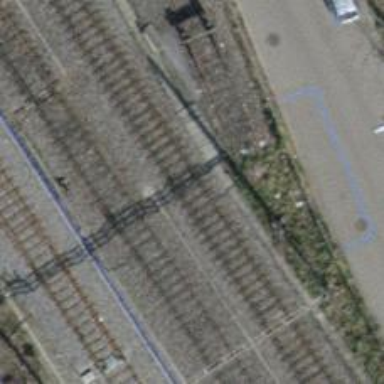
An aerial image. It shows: Single-track railway with electrified contact lines.